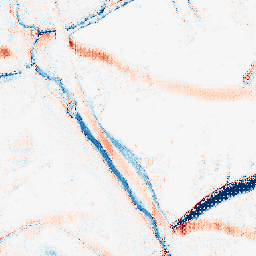
Category: morphological
Decomposition family: morphological_ellipse
Decomposition parameters: operation: average
width: 20
height: 5
Upsampling method: regularized
Upsampling parameters: scale: 2
lambda_reg: 0.1
Upsampling scale: 2